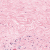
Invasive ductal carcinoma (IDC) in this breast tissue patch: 0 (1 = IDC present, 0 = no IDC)